Question: Lets have this structure

I am in how to write my file to include and as subprojects of the root Project. My file is in directory?
I tried:
'''
include 'root:subproject1', 'root:subproject2'
'''
but nothing happened.
If you execute Gradle from within a project that has no settings.gradle file, Gradle does the following:
- - - -
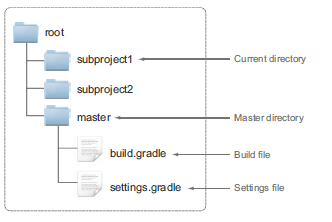
Answer: '''
includeFlat 'subproject1', 'subproject2'
'''
'includeFlat' is a short form for 'include'-ing the projects and then setting their 'projectDir's as appropriate for a flat directory layout.
For more information, see the "Multi-project builds" chapter in the <URL>, and the sample builds in the full Gradle distribution.